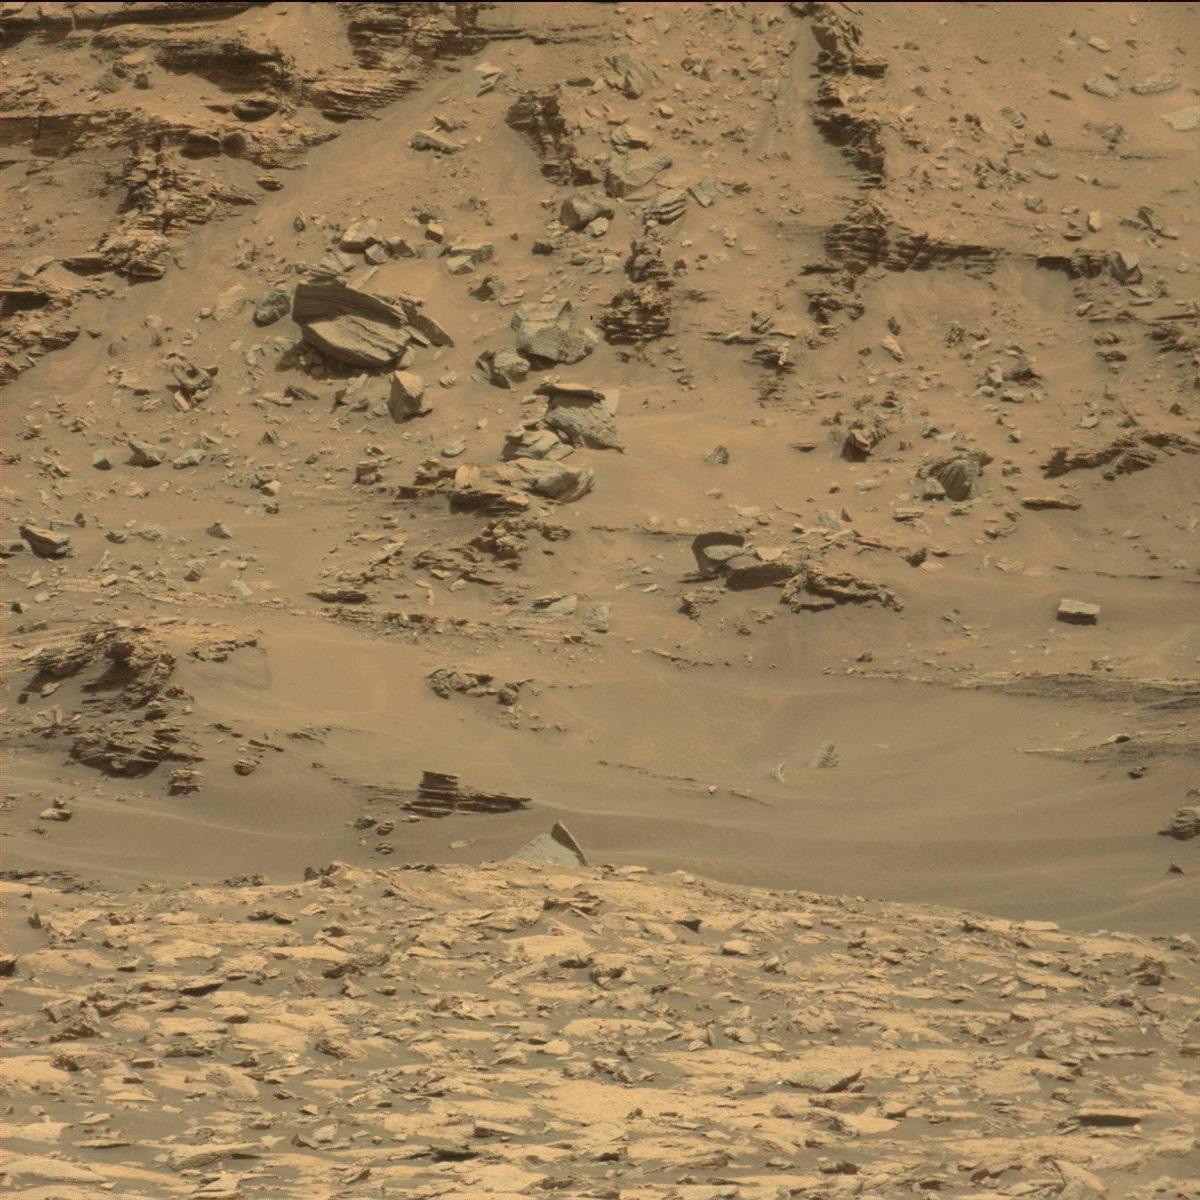
Terrain classes present: Bedrock, Sand / Soil